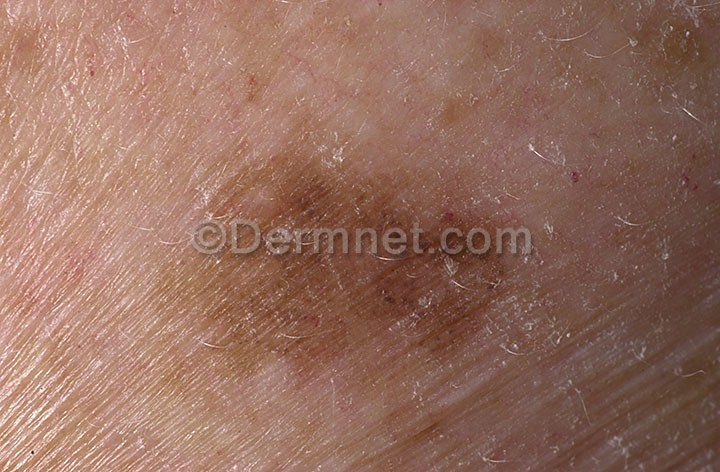
Disease: Melanoma Skin Cancer Nevi and Moles